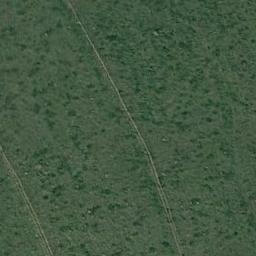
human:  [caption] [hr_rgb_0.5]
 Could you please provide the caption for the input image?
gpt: There is a winding path on the grass .

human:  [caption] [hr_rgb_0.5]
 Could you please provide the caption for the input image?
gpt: This meadow has dense lower grasses and some taller grasses and two trails are also on the meadow .

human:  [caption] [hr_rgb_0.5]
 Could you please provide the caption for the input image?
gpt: There are some thin lines in the meadow .

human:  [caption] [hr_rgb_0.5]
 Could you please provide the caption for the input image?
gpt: There are lines of bare land on the meadow .

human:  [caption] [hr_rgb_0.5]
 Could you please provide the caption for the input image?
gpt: There are many green bushes on the green meadow .